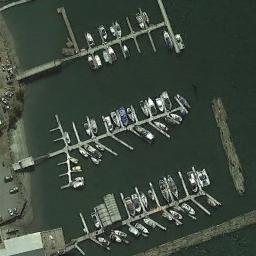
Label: harbor